Question: I am trying to make an actor follow the player's finger (long touch). I'm positive I have the math right, but the actor fails to move exactly to where the player touched.
Here is an illustration of my problem:

When the touch is near the top, the actor goes beyond the visible scene at the top.
When the touch is near the bottom, the actor goes out of the visible scene at the bottom.
Same goes for the left and right.
When the touch is performed in the middle of the scene the actor moves perfectly to the touch. In short, the further the touch is away from the middle the more pronounced the distance between the actor and the touch is. In other words; the closer the touch is to the middle, the closer the actor moves towards the touch.
Please note that when the touch was near the bottom or the top the distance between the touch and the actor was more pronounced then when the touch was on the right or the left; as the top/bottom are further from the mid point.
Here is the code used to follow the actor towards the touch:
Lang: Lua
Lib: Cocosd2-x 3.1
'''
local velocity = 1.4
local x, y = self.sprite:getPosition()
-- self.dest[X/Y] are cached coordinates to where the actor should move next.
local angle = math.atan2(touch.y - y, touch.x - x)
local deltaX = velocity * math.cos(angle)
local deltaY = velocity * math.sin(angle)
local newX = x + deltaX
local newY = y + deltaY
self.sprite:setPositionX(newX)
self.sprite:setPositionY(newY)
'''
Things I've tried:
- - -
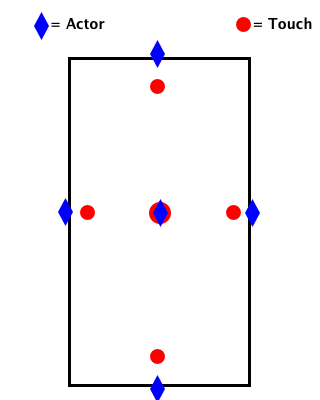
Answer: Discovered the issue. When I created the Actor sprite I set its z-index to 100. When I uncommented out the call that set the z-index, everything worked perfectly. In my situation, this particular sprite must always be above all other sprites. What I did to fix the issue is set the z-index much lower than what I had originally set it to; which ended up being 15.
'''
sprite:setPositionZ(15)
'''
From my observation it appears that the sprite is having some type of scale applied to its position the larger the z-index is of the sprite.
Using :setPositionZ(int) will unnecessarily scale your sprite bigger in some cases. I now use :setGlobalZOrder(int) with much better success:
'''
sprite:setGlobalZOrder(15)
'''